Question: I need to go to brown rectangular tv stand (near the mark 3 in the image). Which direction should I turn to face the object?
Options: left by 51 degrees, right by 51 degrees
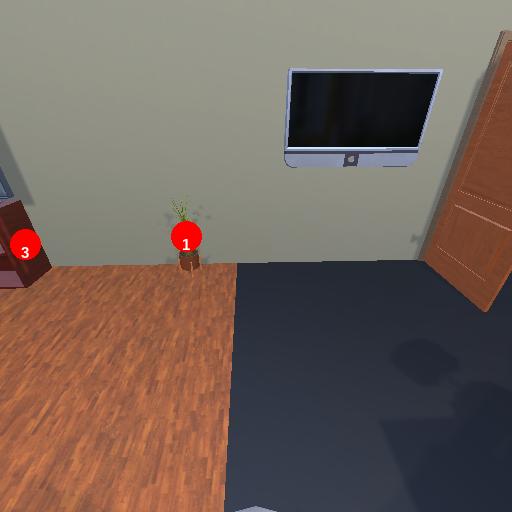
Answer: left by 51 degrees